Question: I am trying to find out the key press of the zoom ring of a wacom tablet, which does scrolling but I am not able to see it in MouseWheel, KeyDown, KeyPress events.
Is there a way to find out the actual key/mouse button press of this control?

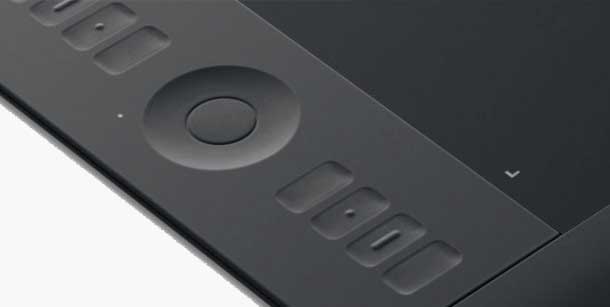
Answer: My Wacom (Intuos4 S A6 Wide) sends these codes:
'''
kDn v=18 c=Menu d= Menu, Alt
kDn v=188 c=Oemcomma d= Oemcomma, Alt
kUp v=188 c=Oemcomma d= Oemcomma, Alt
kUp v=18 c=Menu d= Menu
kDn v=18 c=Menu d= Menu, Alt
kDn v=190 c=OemPeriod d= OemPeriod, Alt
kUp v=190 c=OemPeriod d= OemPeriod, Alt
kUp v=18 c=Menu d= Menu
'''
And I captured them like this:
'''
private void Form2_KeyDown(object sender, KeyEventArgs e)
{
log("kDn v=" + e.KeyValue.ToString() + " c=" + e.KeyCode.ToString() + " d= " + e.KeyData.ToString() + "
");
}
private void Form2_KeyUp(object sender, KeyEventArgs e)
{
log("kUp v=" + e.KeyValue.ToString() + " c=" + e.KeyCode.ToString() + " d= " + e.KeyData.ToString() + "
");
}
'''
The first block was captured during a short clockwise movement, the 2nd counterclockwise.
To enable the capturing you must set KeyPreview in the form to true.
I hope this helps.